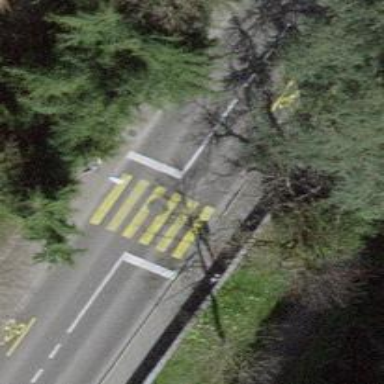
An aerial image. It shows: Crossing with traffic signals.